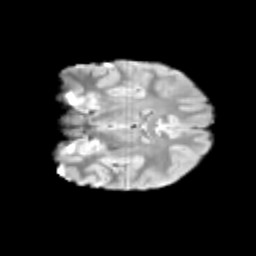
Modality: T2w
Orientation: coronal
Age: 9
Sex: male
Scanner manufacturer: siemens
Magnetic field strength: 3 T
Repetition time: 3.8 s
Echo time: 0.07 s